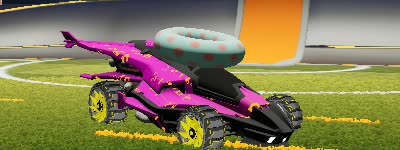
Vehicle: aftershock